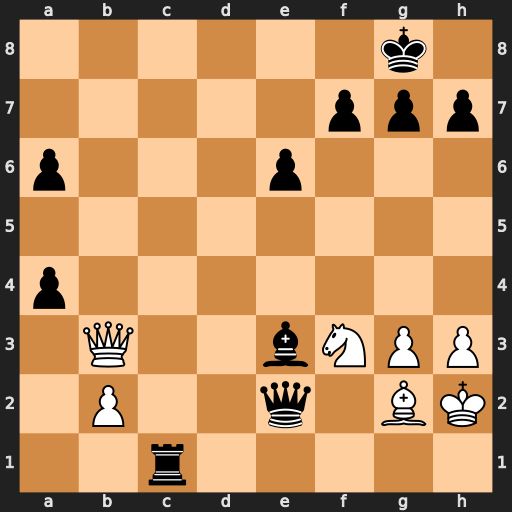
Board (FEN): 6k1/5ppp/p3p3/8/p7/1Q2bNPP/1P2q1BK/2r5
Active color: w
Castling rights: -
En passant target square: -
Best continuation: Qb8+ Rc8 Qxc8#